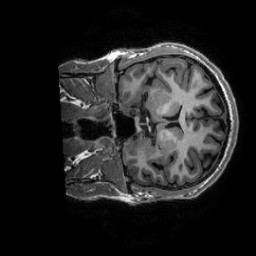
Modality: T1w
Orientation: coronal
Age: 26
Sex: male
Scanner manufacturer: ge
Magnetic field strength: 3 T
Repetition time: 0.0073 s
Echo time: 0.003 s